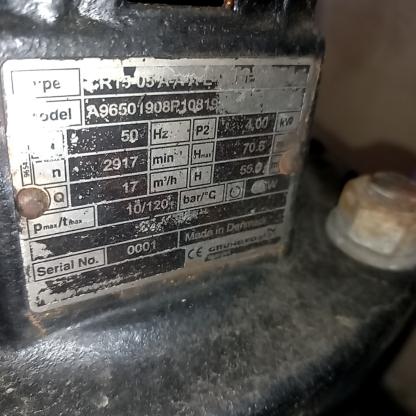
Klasa: tabliczka-znamionowa